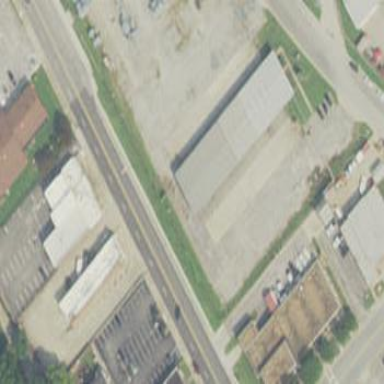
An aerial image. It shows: Industrial building.